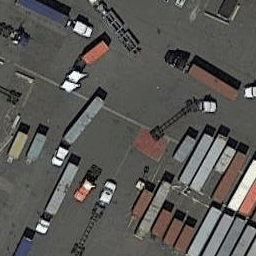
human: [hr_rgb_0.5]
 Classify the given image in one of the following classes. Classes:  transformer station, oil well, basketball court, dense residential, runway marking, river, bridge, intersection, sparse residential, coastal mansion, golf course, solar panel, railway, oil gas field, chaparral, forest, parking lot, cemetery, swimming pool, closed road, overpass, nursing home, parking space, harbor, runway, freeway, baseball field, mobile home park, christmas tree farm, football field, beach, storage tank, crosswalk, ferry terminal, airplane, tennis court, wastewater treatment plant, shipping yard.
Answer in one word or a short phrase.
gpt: shipping yard